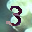
Label: 3